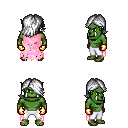
a pixel art fantasy rpg character, male body template, orc, green skin, pink tattered cape, white pants, white swoop hairstyle, gold gloves, four views (front, back, left, right), 2x2 character sprite sheet, small pixel art, hard edges, no anti-aliasing